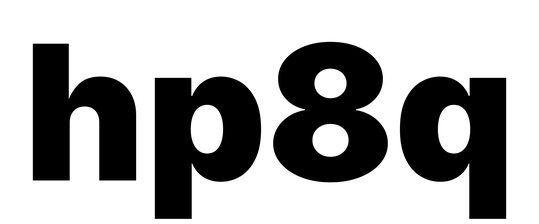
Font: Inter_Black